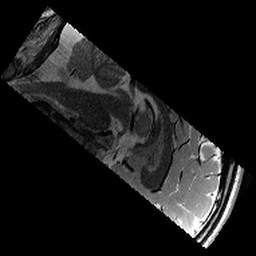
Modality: T2w
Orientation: sagittal
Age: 12
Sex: male
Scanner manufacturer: siemens
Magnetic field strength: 3 T
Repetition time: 9.23 s
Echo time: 0.067 s